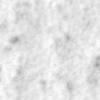
Label: no_change